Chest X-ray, AP view. Patient: 65 years old, sex M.
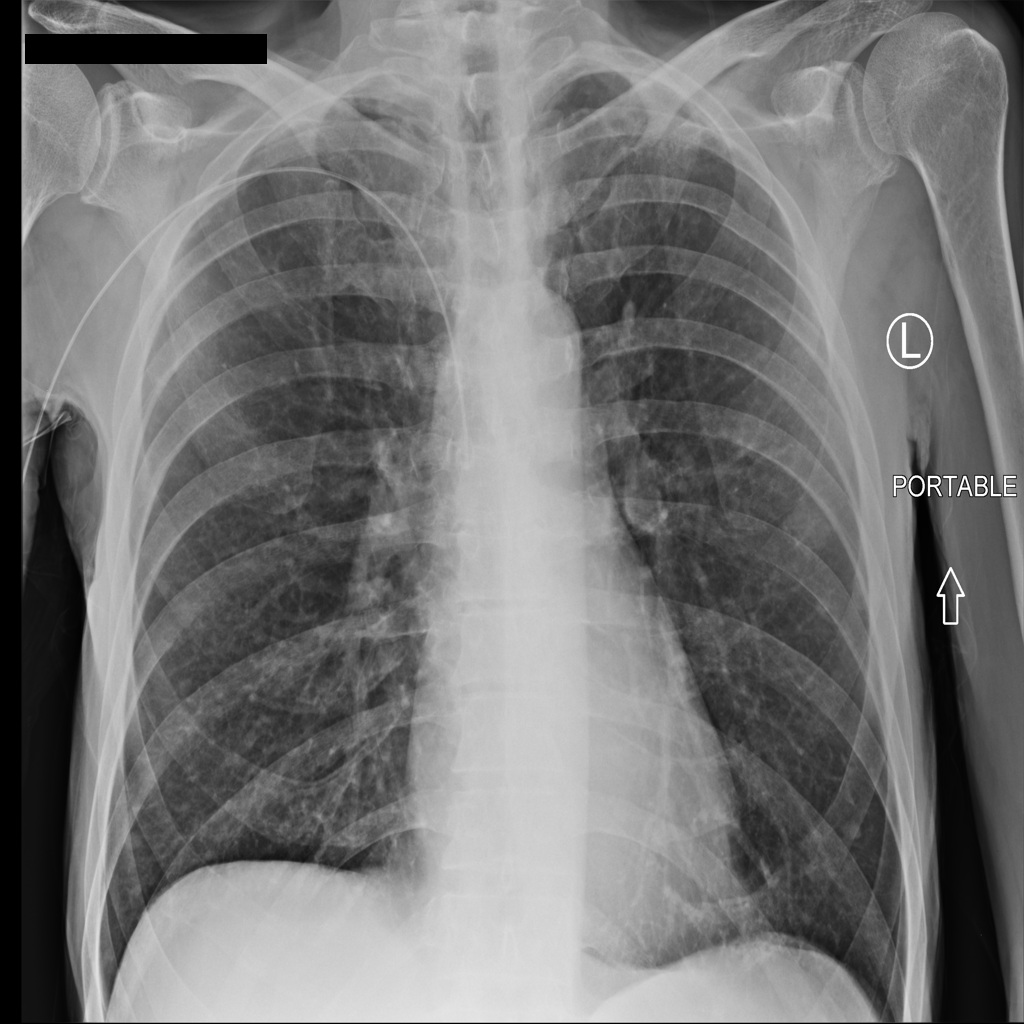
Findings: No Finding